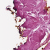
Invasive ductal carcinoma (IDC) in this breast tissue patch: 0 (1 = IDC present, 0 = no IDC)